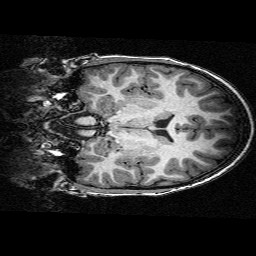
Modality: T1w
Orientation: coronal
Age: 11
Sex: female
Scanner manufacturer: siemens
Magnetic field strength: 3 T
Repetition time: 2.3 s
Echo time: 0.00336 s